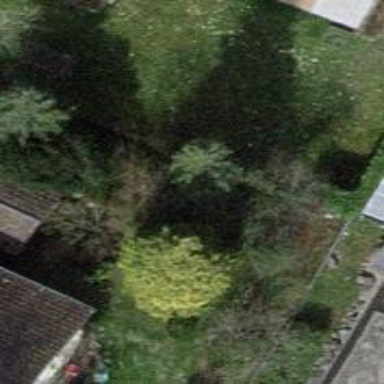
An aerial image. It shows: Evergreen needle-leaved tree.